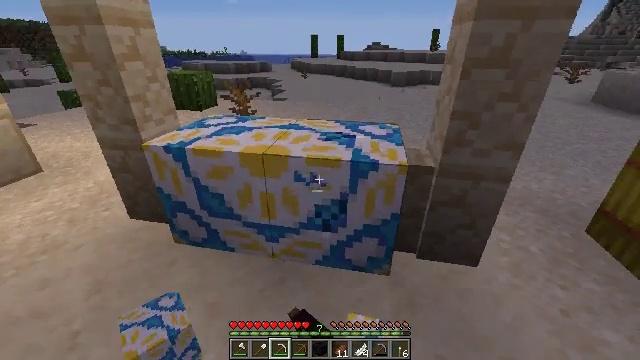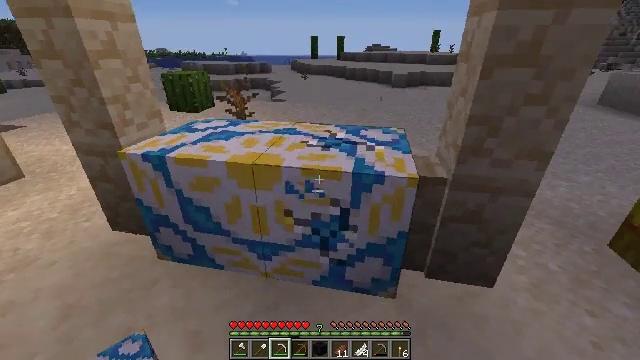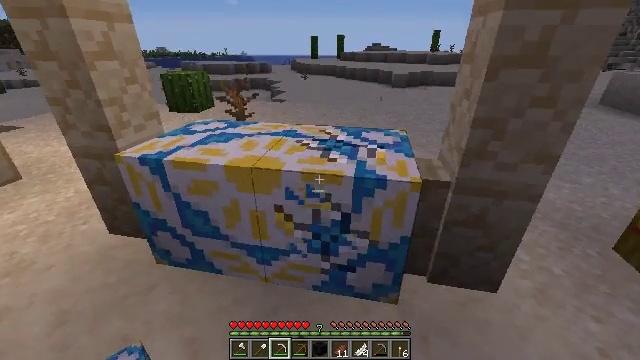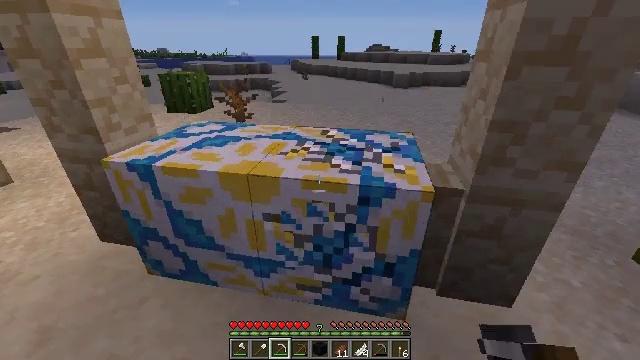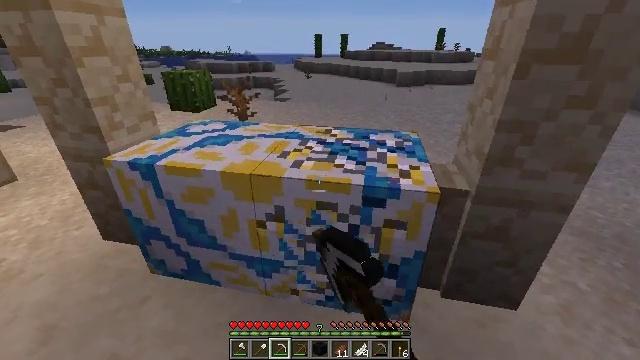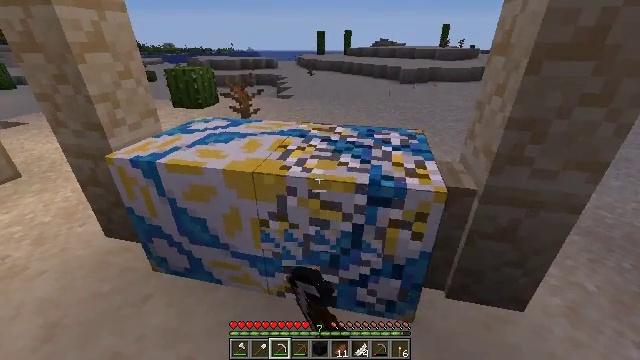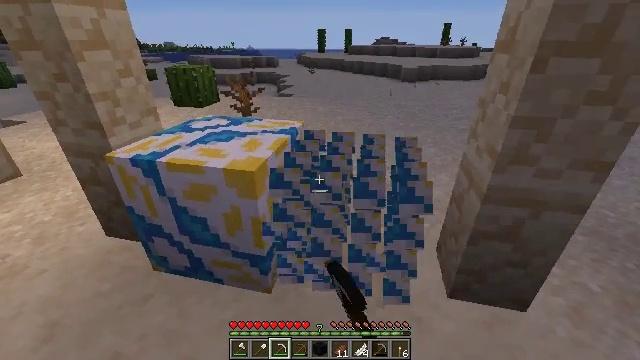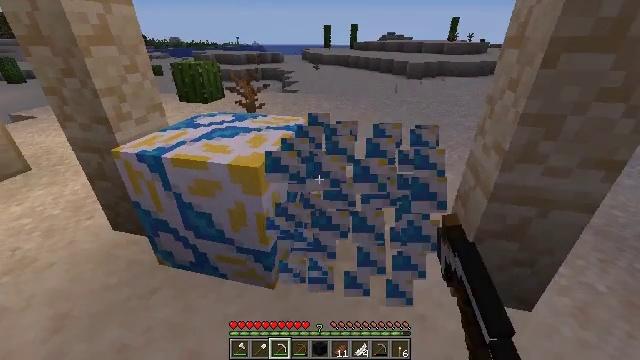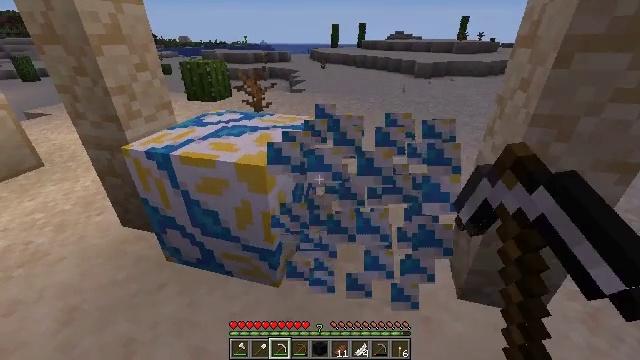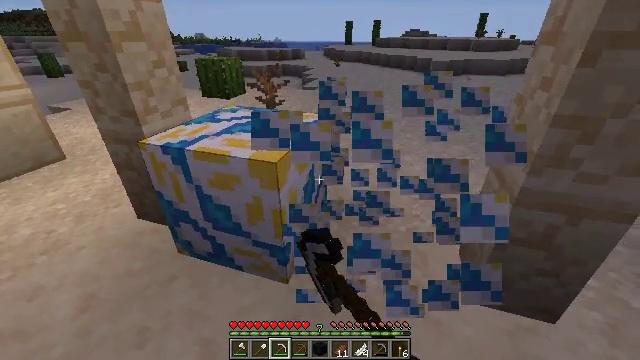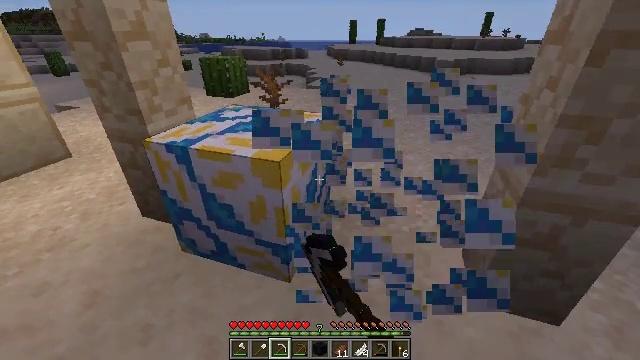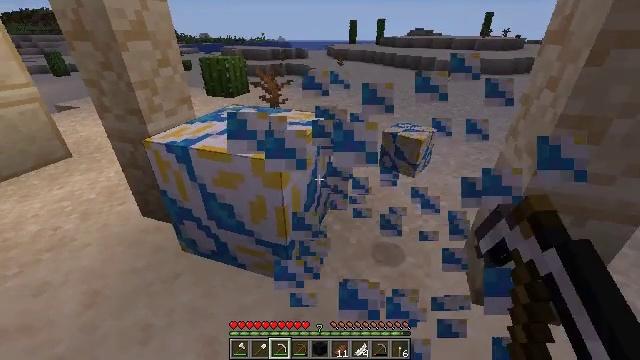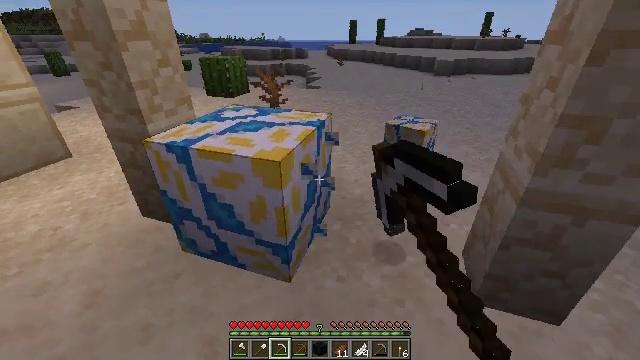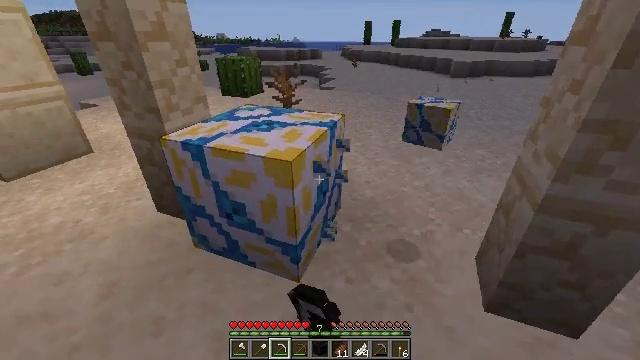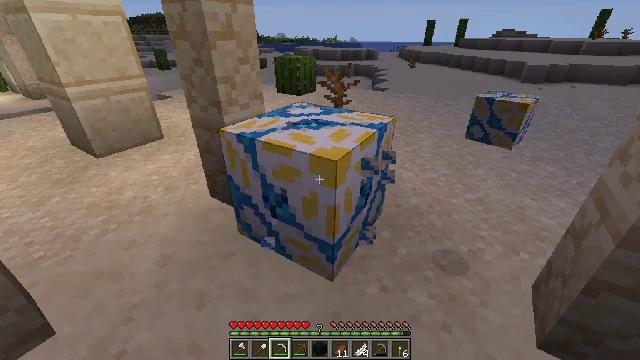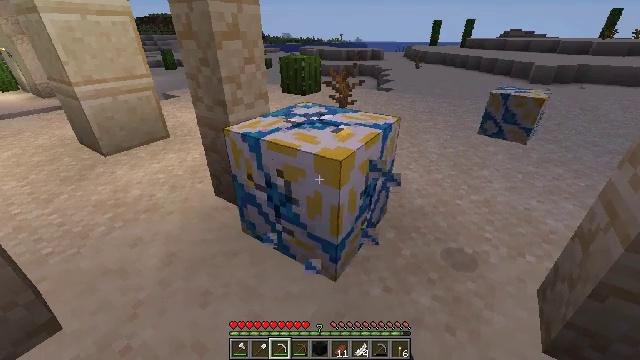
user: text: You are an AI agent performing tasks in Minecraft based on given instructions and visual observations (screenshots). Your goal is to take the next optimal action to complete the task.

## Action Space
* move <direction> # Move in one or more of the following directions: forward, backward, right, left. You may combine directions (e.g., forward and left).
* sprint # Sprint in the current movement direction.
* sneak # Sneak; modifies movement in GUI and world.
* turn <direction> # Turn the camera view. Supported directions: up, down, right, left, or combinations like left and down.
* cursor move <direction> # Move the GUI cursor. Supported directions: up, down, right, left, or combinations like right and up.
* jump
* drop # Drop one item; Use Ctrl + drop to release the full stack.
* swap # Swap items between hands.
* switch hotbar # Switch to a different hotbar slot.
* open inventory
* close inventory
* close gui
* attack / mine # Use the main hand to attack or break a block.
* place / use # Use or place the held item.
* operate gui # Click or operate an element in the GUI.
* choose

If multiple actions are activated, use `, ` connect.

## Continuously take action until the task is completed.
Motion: motion action
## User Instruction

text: Collect the white glazed terracotta by mining it.
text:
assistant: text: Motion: move forward, attack / mine
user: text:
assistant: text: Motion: attack / mine
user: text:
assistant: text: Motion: attack / mine
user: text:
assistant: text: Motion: attack / mine
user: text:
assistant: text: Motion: attack / mine
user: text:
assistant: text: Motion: attack / mine
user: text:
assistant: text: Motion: turn left, attack / mine
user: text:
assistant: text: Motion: turn left, attack / mine
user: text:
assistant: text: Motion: turn left, attack / mine
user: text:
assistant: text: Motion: attack / mine
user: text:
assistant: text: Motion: attack / mine
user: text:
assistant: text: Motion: attack / mine
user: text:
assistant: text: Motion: turn left, attack / mine
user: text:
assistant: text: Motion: turn left, attack / mine
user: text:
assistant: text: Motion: turn left, attack / mine
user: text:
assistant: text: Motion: attack / mine
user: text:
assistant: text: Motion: attack / mine
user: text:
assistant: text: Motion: attack / mine
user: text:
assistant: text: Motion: attack / mine
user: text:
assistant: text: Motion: attack / mine
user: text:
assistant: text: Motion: attack / mine
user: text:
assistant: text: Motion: move forward, attack / mine
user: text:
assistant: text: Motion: move forward, attack / mine
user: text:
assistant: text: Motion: move forward, attack / mine
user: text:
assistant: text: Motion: move forward, attack / mine
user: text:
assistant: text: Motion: attack / mine